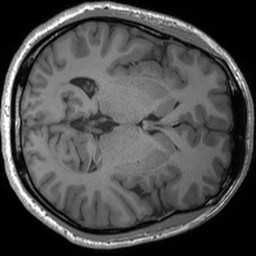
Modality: T1w
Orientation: axial
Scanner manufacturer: siemens
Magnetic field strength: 3 T
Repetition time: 1.54 s
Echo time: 0.00234 s